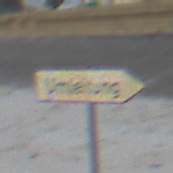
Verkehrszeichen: UmleitungswegweiserRechtsweisend
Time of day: SunriseSunset
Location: Outdoor (Beach)
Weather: Overcast
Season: NotSpecified
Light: Natural